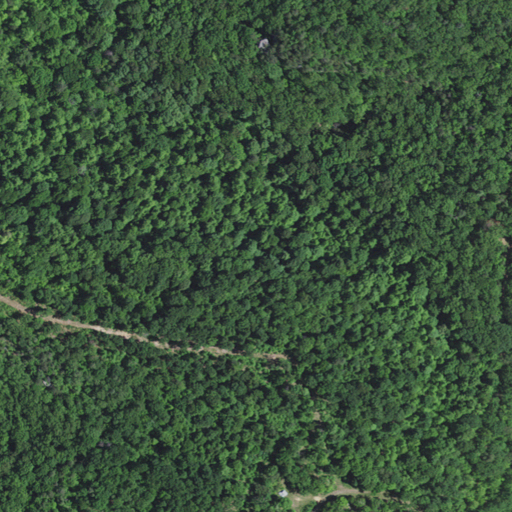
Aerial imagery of ridge(s) in Kentucky named Kendrick Ridge containing deciduous forest, mixed forest, and open development